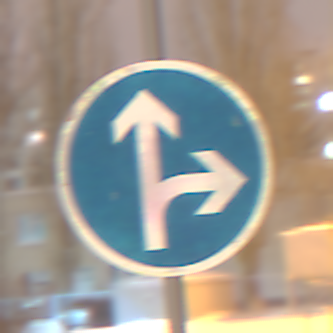
Verkehrszeichen: VorgeschriebeneFahrtrichtungGeradeausOderRechts
Umgebung: Outdoor, Urban
Tageszeit: Night
Wetter: Overcast
Licht: Artificial
Jahreszeit: Winter
Kontrast: MediumContrast